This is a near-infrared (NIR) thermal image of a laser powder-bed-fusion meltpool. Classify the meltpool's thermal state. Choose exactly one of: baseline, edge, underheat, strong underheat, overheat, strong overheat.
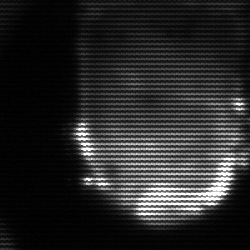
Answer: baseline